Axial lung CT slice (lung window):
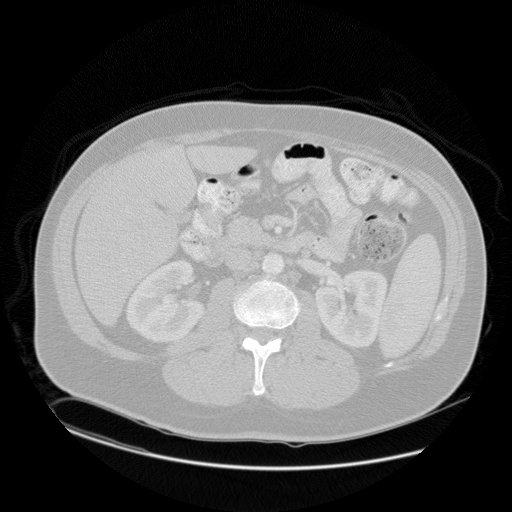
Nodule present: no